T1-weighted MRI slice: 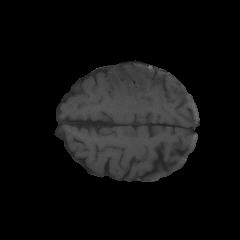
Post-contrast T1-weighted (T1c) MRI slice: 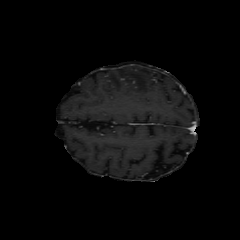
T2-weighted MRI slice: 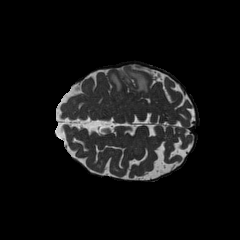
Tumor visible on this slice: yes